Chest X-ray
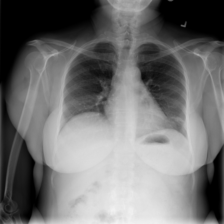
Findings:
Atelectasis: negative
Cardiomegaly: negative
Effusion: negative
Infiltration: negative
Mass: negative
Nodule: negative
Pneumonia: negative
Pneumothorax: negative
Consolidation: negative
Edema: negative
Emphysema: negative
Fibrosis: negative
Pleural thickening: negative
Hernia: negative